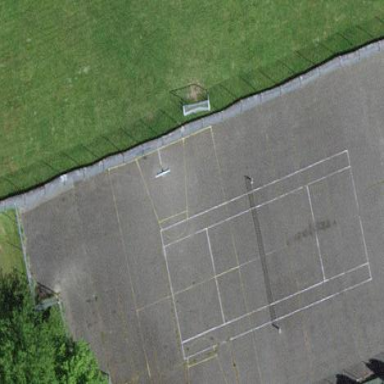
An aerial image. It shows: Asphalt pitch used for tennis and basketball.